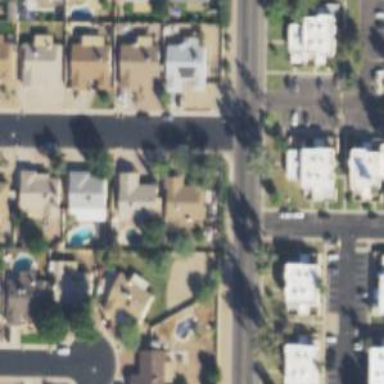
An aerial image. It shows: Residential road with asphalt surface.